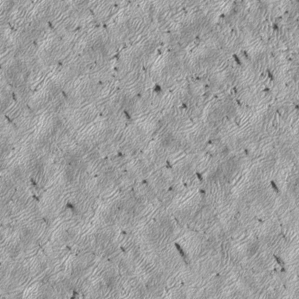
Label: frost